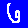
Digit: 6